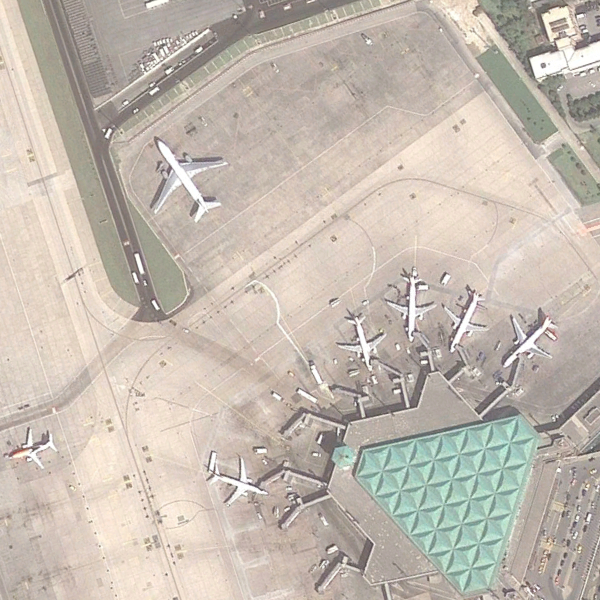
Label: Airport